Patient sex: M
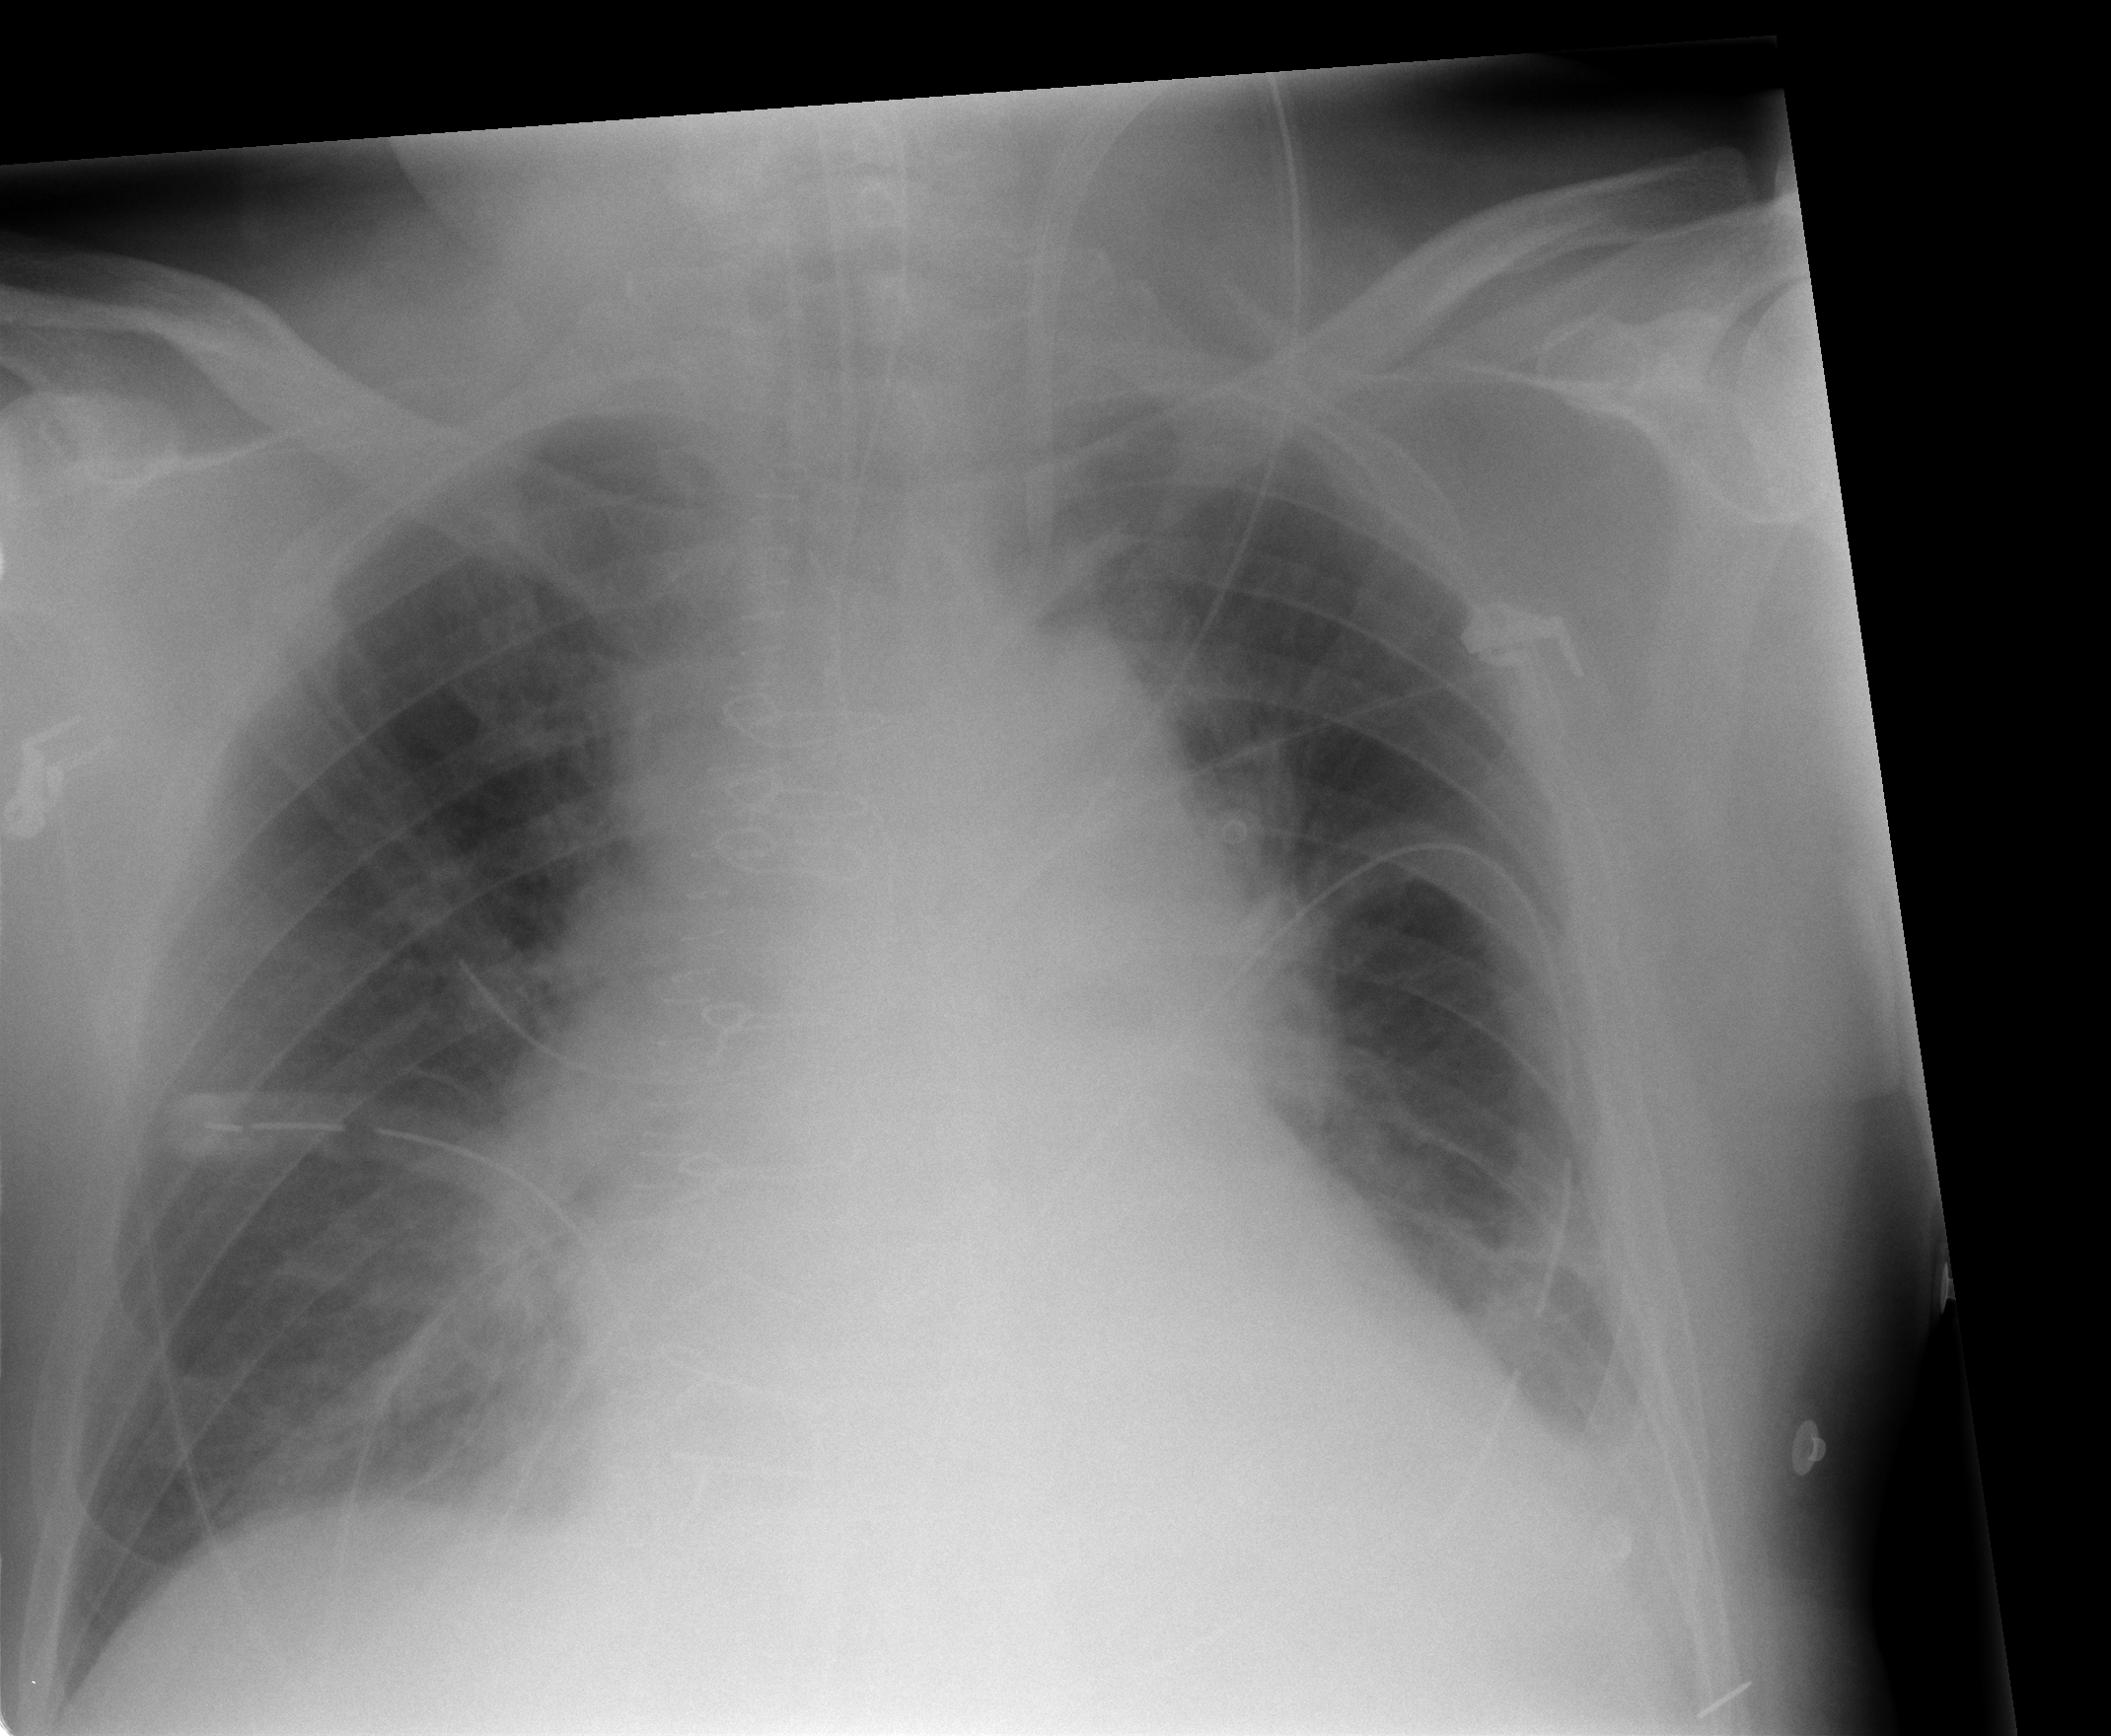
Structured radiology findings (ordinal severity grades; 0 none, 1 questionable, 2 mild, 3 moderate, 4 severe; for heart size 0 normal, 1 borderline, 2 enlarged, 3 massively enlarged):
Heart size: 3
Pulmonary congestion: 2
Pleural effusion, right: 0
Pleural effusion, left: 2
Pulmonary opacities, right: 0
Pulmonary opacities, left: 0
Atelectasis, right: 0
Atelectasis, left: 0